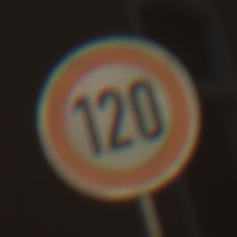
Verkehrszeichen: Geschwindigkeit120
Umgebung: Outdoor, Urban
Tageszeit: Midday
Wetter: Clear
Licht: Natural
Jahreszeit: NotSpecified
Kontrast: HighContrast